Field crop: tomato
Growth stage: 1
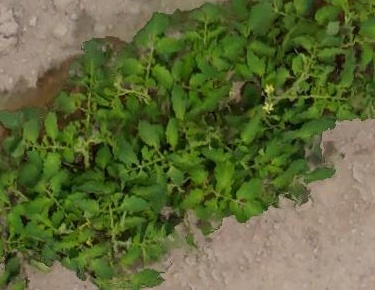
Species: tomato